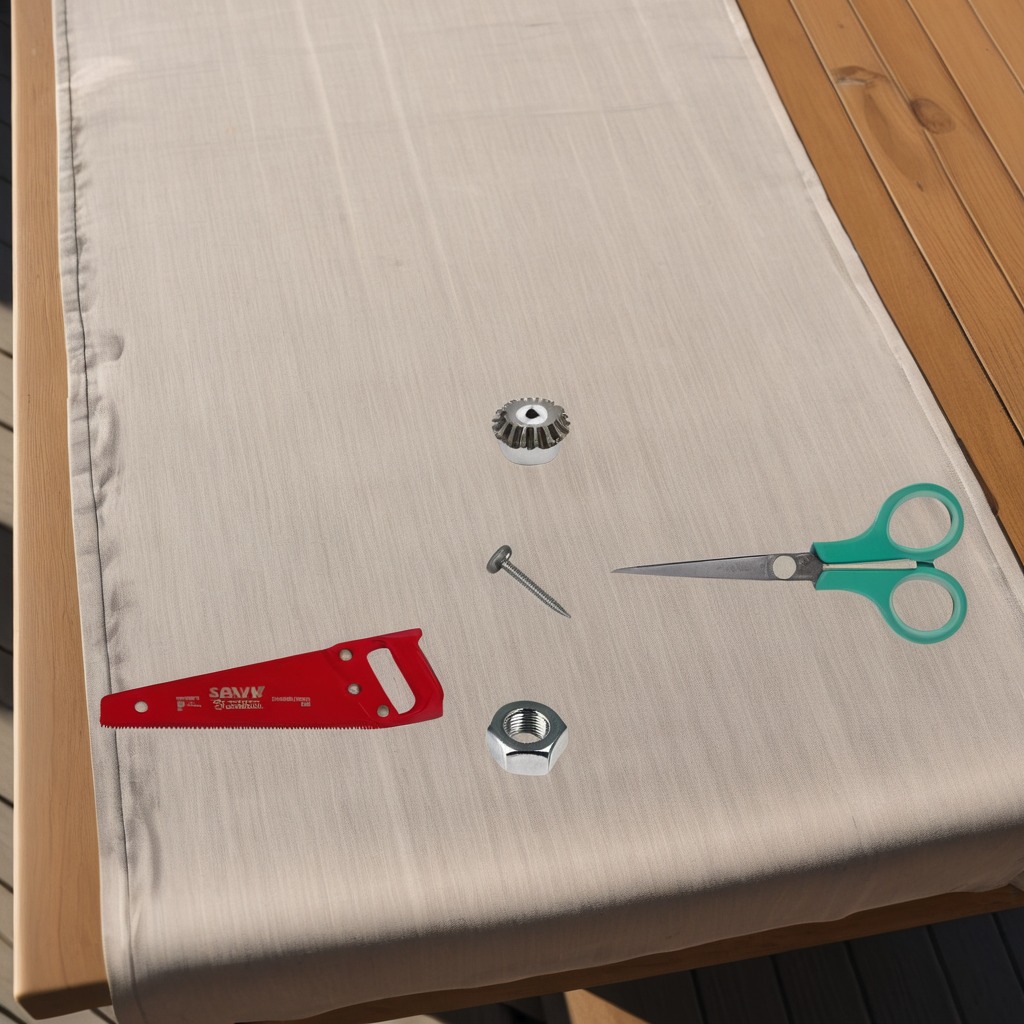
A steel gear with teeth, an iron nail, a handheld metal saw, a metal nut, and a pair of scissors are lying on the wooden table.